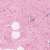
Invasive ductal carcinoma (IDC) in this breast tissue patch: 0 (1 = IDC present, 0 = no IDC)